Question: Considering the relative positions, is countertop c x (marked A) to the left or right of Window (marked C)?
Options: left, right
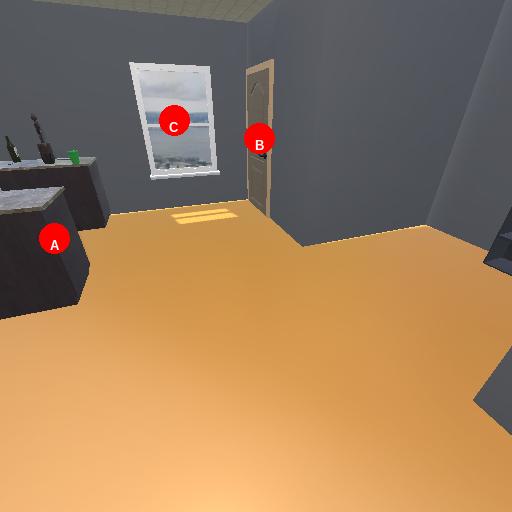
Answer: left